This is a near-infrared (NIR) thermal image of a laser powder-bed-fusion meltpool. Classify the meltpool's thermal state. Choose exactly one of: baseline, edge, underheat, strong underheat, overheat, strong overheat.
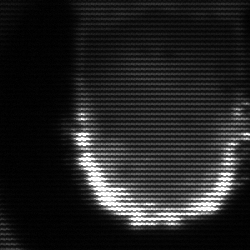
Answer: baseline